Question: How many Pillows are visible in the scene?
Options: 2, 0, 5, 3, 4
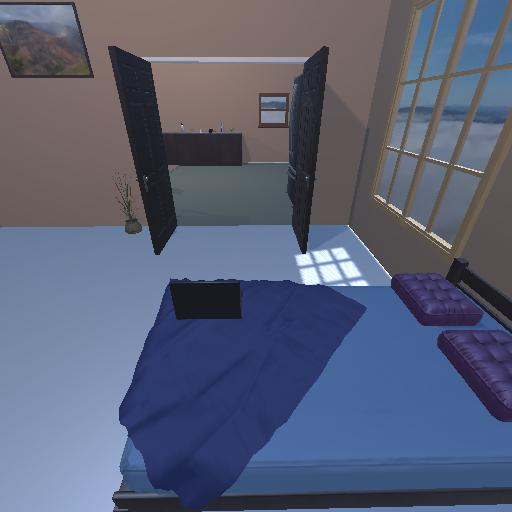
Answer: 2